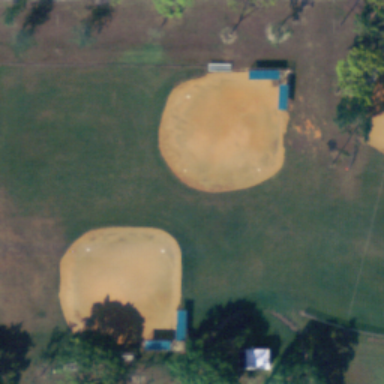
There are two baseball diamonds .